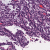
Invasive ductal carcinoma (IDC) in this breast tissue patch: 1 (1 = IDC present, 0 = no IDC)